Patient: sex M, age 76
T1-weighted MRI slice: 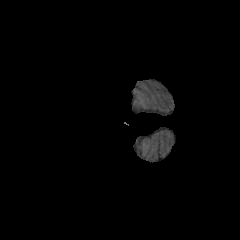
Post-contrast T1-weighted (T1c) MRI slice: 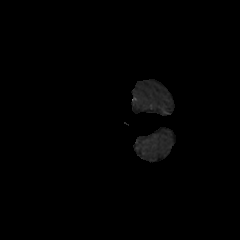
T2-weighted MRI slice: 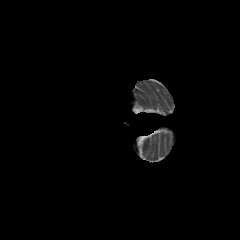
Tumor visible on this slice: no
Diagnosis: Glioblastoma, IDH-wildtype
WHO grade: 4